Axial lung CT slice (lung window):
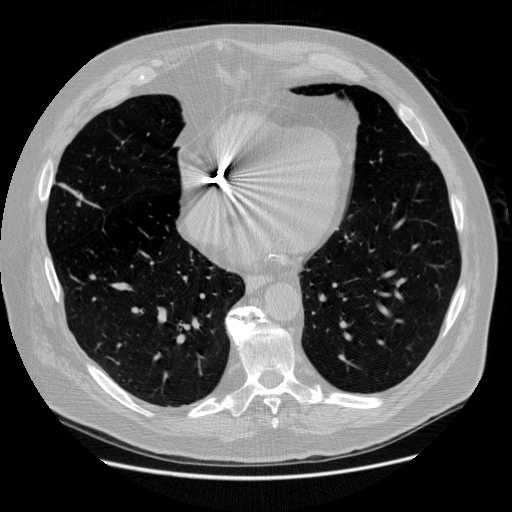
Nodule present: no